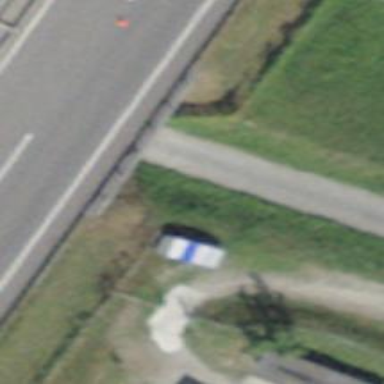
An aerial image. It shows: Unclassified road with asphalt surface going through tunnel.